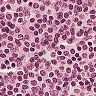
Metastatic tissue present: no